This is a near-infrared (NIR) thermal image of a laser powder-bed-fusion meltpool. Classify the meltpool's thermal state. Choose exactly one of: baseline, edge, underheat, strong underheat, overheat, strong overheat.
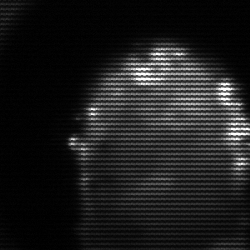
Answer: baseline